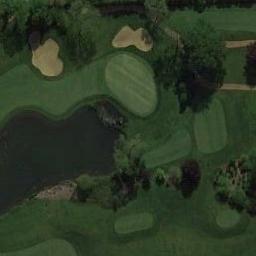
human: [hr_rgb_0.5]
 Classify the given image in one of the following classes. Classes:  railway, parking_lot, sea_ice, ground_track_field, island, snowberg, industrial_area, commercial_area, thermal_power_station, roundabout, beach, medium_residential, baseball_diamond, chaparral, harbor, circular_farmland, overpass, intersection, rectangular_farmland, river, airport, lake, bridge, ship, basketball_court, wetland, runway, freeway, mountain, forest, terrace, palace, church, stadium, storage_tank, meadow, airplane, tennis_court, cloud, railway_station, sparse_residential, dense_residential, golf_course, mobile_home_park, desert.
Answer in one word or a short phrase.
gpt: golf_course